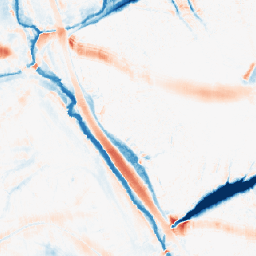
Category: morphological
Decomposition family: morphological_ellipse
Decomposition parameters: operation: average
width: 30
height: 20
Upsampling method: nearest
Upsampling parameters: scale: 4
Upsampling scale: 4